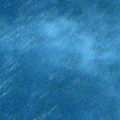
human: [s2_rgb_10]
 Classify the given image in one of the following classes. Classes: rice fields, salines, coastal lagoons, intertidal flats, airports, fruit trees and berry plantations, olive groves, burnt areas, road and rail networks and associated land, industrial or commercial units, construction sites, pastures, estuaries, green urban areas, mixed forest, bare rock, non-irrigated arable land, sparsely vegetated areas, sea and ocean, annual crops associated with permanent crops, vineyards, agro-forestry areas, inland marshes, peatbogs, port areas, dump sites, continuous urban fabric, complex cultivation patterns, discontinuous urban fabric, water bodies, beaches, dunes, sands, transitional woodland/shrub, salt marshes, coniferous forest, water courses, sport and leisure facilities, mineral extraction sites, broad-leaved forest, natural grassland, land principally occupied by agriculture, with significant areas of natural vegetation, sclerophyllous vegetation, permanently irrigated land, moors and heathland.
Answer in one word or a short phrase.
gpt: sea and ocean